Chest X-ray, PA view. Patient: 37 years old, sex M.
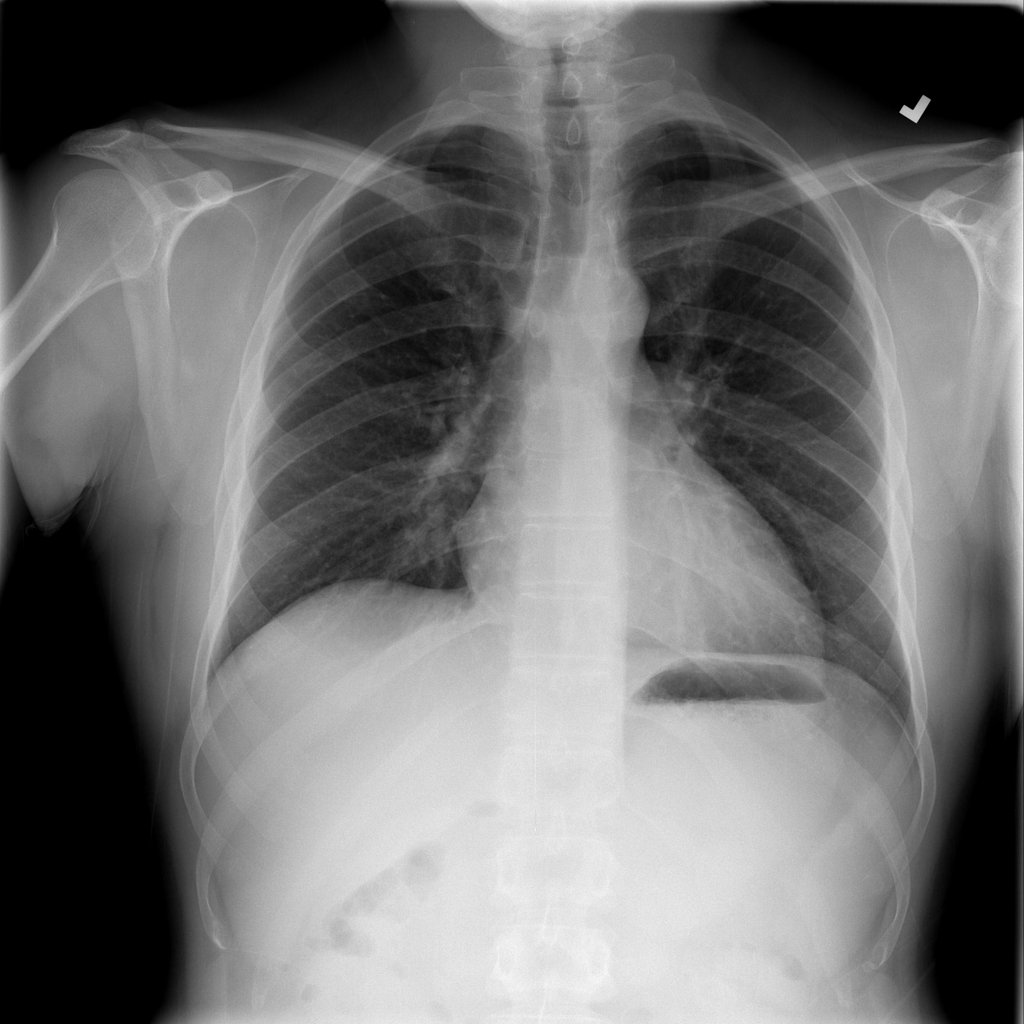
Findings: No Finding